RGB frame:
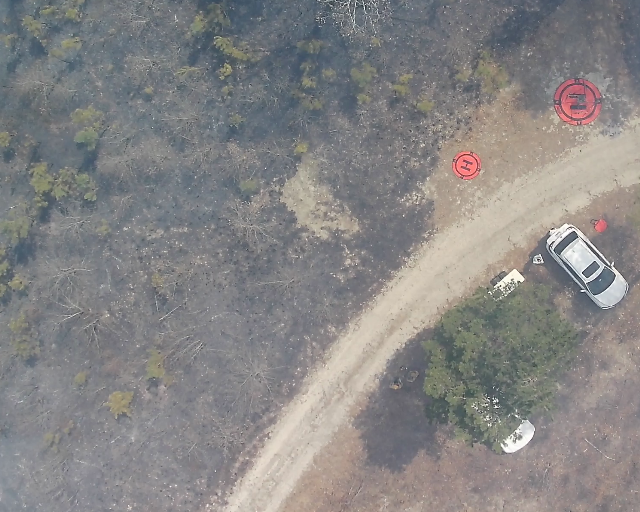
Thermal frame:
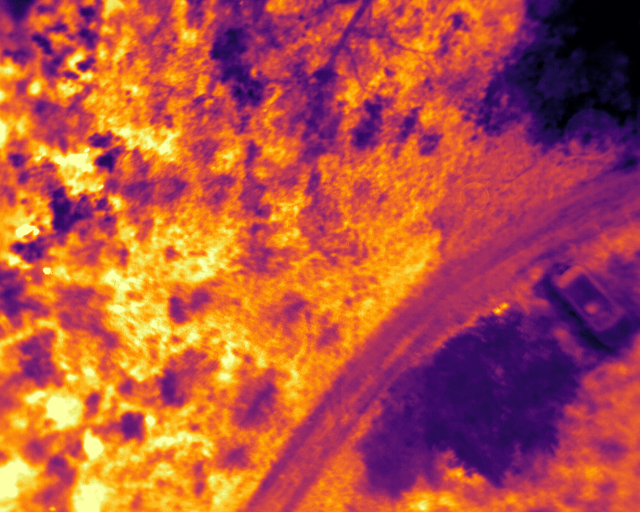
Captured: 2026-02-26 03:39:41
Pixels at or above 80 °C: 81 (fraction of frame: 0.0002472)